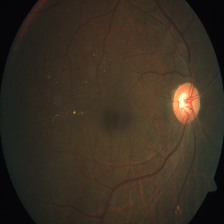
Diabetic retinopathy grade: Severe